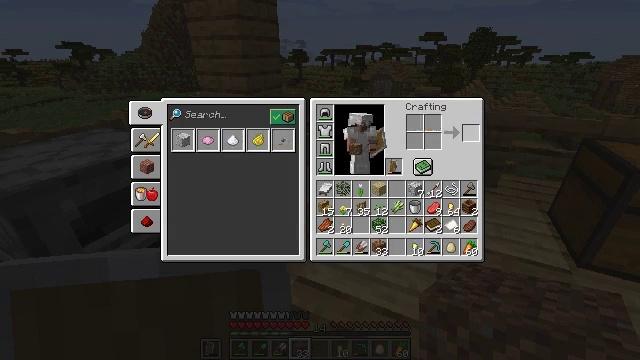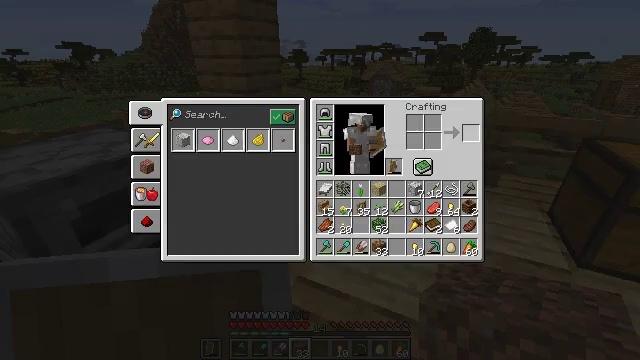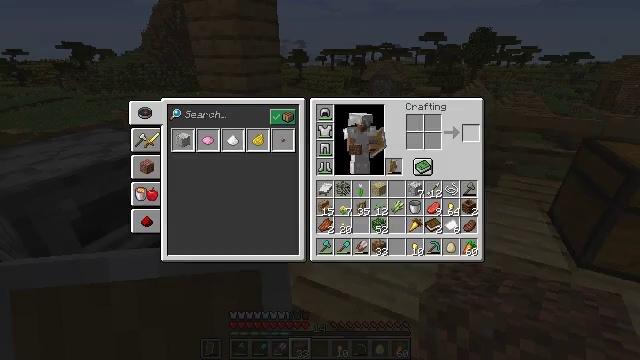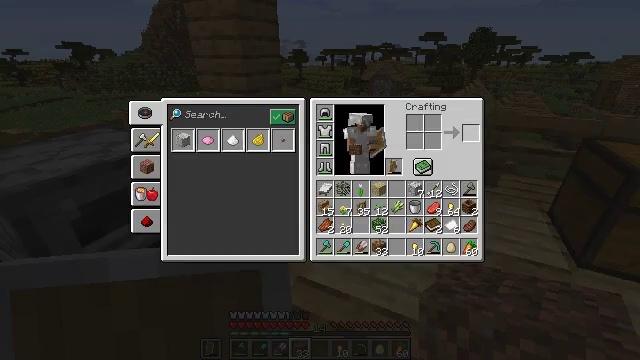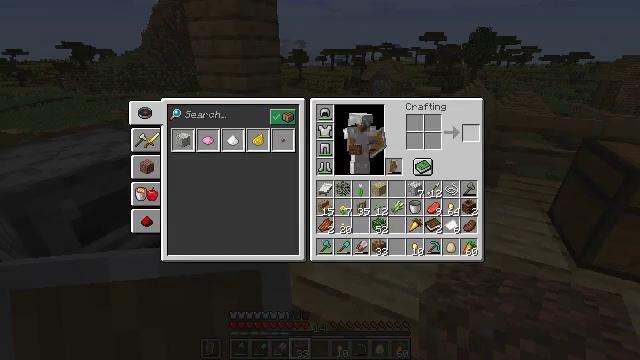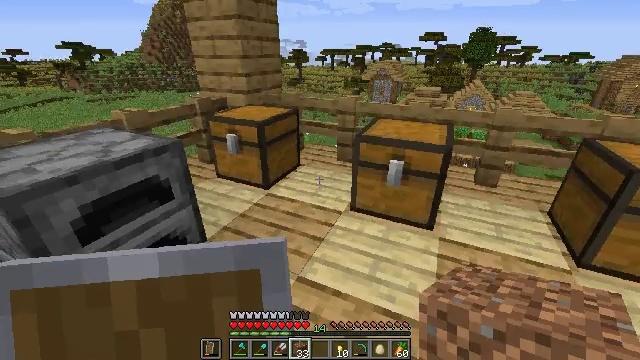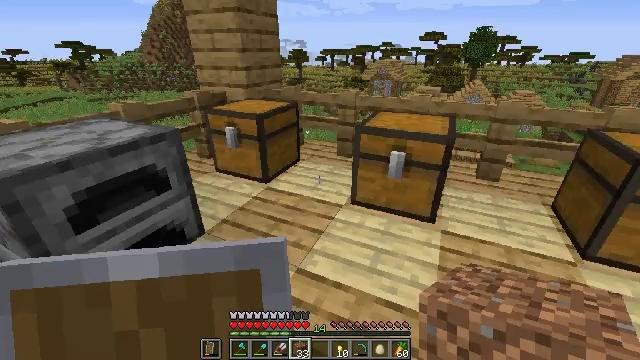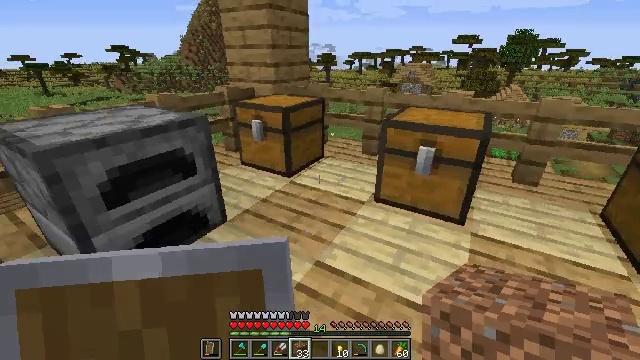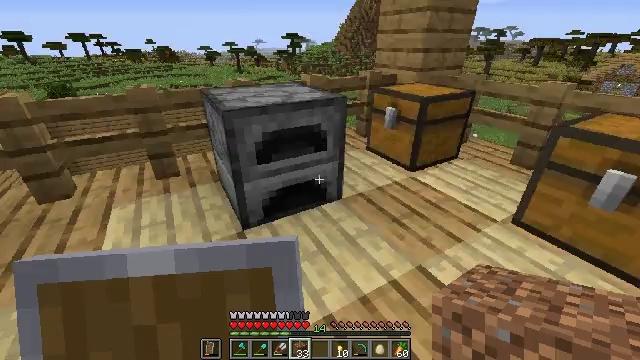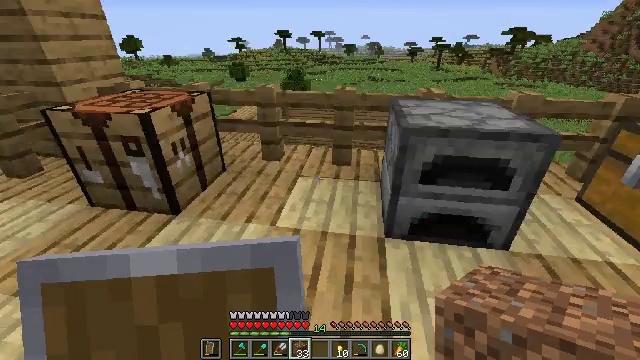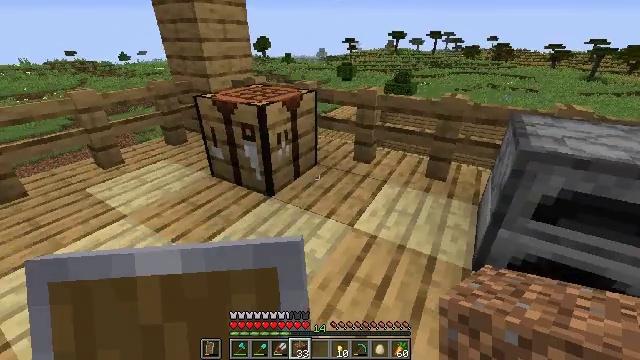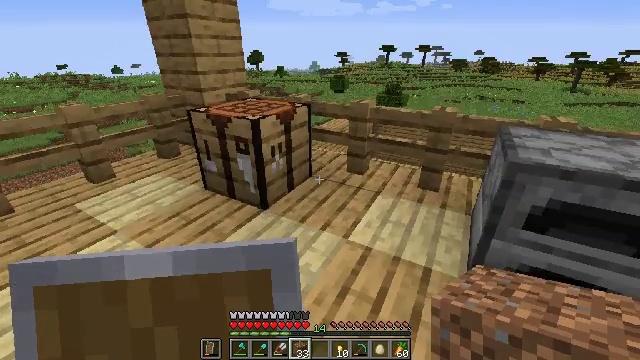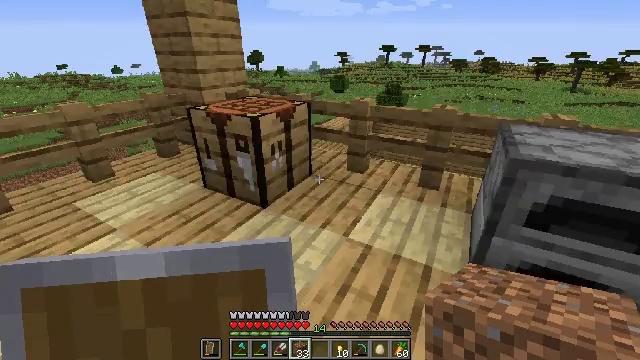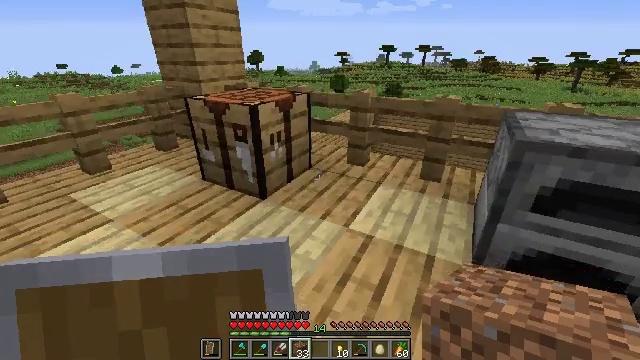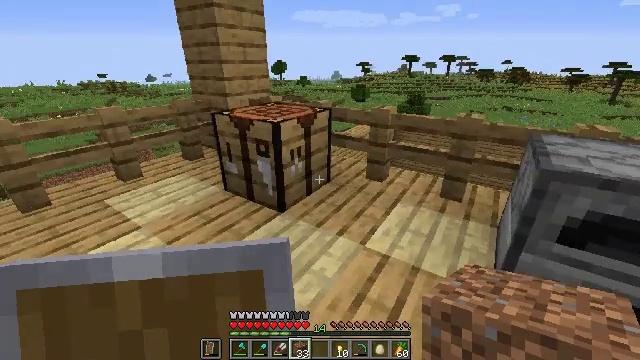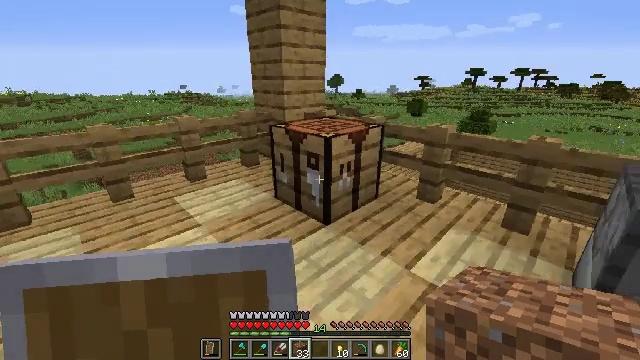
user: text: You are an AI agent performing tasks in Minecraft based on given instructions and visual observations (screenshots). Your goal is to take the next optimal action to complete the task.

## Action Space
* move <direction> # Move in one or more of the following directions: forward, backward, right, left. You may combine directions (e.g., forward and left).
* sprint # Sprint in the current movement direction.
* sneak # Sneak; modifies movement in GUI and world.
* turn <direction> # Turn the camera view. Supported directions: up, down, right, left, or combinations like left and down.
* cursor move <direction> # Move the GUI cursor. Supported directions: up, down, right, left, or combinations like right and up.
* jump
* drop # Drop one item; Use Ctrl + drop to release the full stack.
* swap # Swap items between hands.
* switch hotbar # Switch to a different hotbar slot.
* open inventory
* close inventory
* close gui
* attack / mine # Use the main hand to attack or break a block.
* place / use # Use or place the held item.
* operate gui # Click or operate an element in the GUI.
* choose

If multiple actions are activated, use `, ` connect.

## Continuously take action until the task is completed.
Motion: motion action
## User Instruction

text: Open a crafting table and create a golden carrot with gold nuggets and a carrot.
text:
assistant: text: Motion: sneak, open gui
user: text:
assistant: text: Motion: sneak
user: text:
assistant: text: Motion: sneak
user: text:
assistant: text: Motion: sneak
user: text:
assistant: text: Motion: sneak
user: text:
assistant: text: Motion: sneak, close gui
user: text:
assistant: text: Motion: turn left, open inventory
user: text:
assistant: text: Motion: turn left and down
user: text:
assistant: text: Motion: turn left
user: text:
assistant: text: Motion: turn left
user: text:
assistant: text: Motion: turn right and up
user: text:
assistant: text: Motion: no_op
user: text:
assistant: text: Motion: no_op
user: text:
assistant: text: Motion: turn left and up
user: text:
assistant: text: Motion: turn left and up
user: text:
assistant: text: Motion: turn left and up
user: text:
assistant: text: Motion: turn left
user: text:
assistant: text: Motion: no_op
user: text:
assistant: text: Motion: move forward, turn right and up
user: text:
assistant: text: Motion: move forward, turn right
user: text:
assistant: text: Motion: move forward, use / place
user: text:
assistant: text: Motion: move forward, use / place
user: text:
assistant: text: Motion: move forward, turn right and down, use / place
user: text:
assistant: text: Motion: turn right and down, use / place
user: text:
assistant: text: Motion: turn right
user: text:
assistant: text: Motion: no_op
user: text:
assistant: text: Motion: no_op
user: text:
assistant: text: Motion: no_op
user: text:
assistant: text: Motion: sneak
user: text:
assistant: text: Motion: sneak